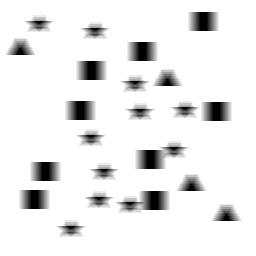
Squares: 9
Triangles: 4
Stars: 11
Total shapes: 24